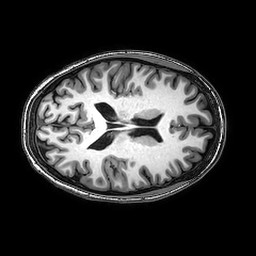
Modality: T1w
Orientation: axial
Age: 25
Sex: female
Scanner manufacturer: philips
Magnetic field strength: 3 T
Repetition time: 0.008163 s
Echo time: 0.00374 s